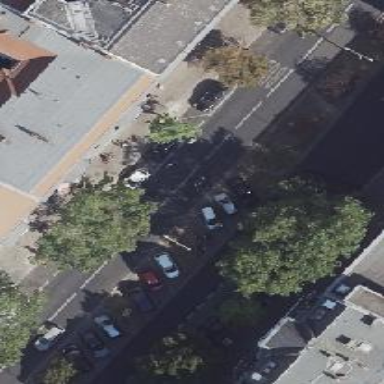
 there is parallel parking lane and bus lane shared with cyclists."